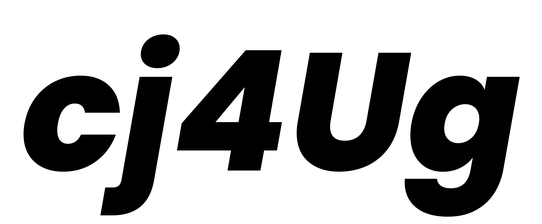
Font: Poppins-ExtraBoldItalic